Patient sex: F
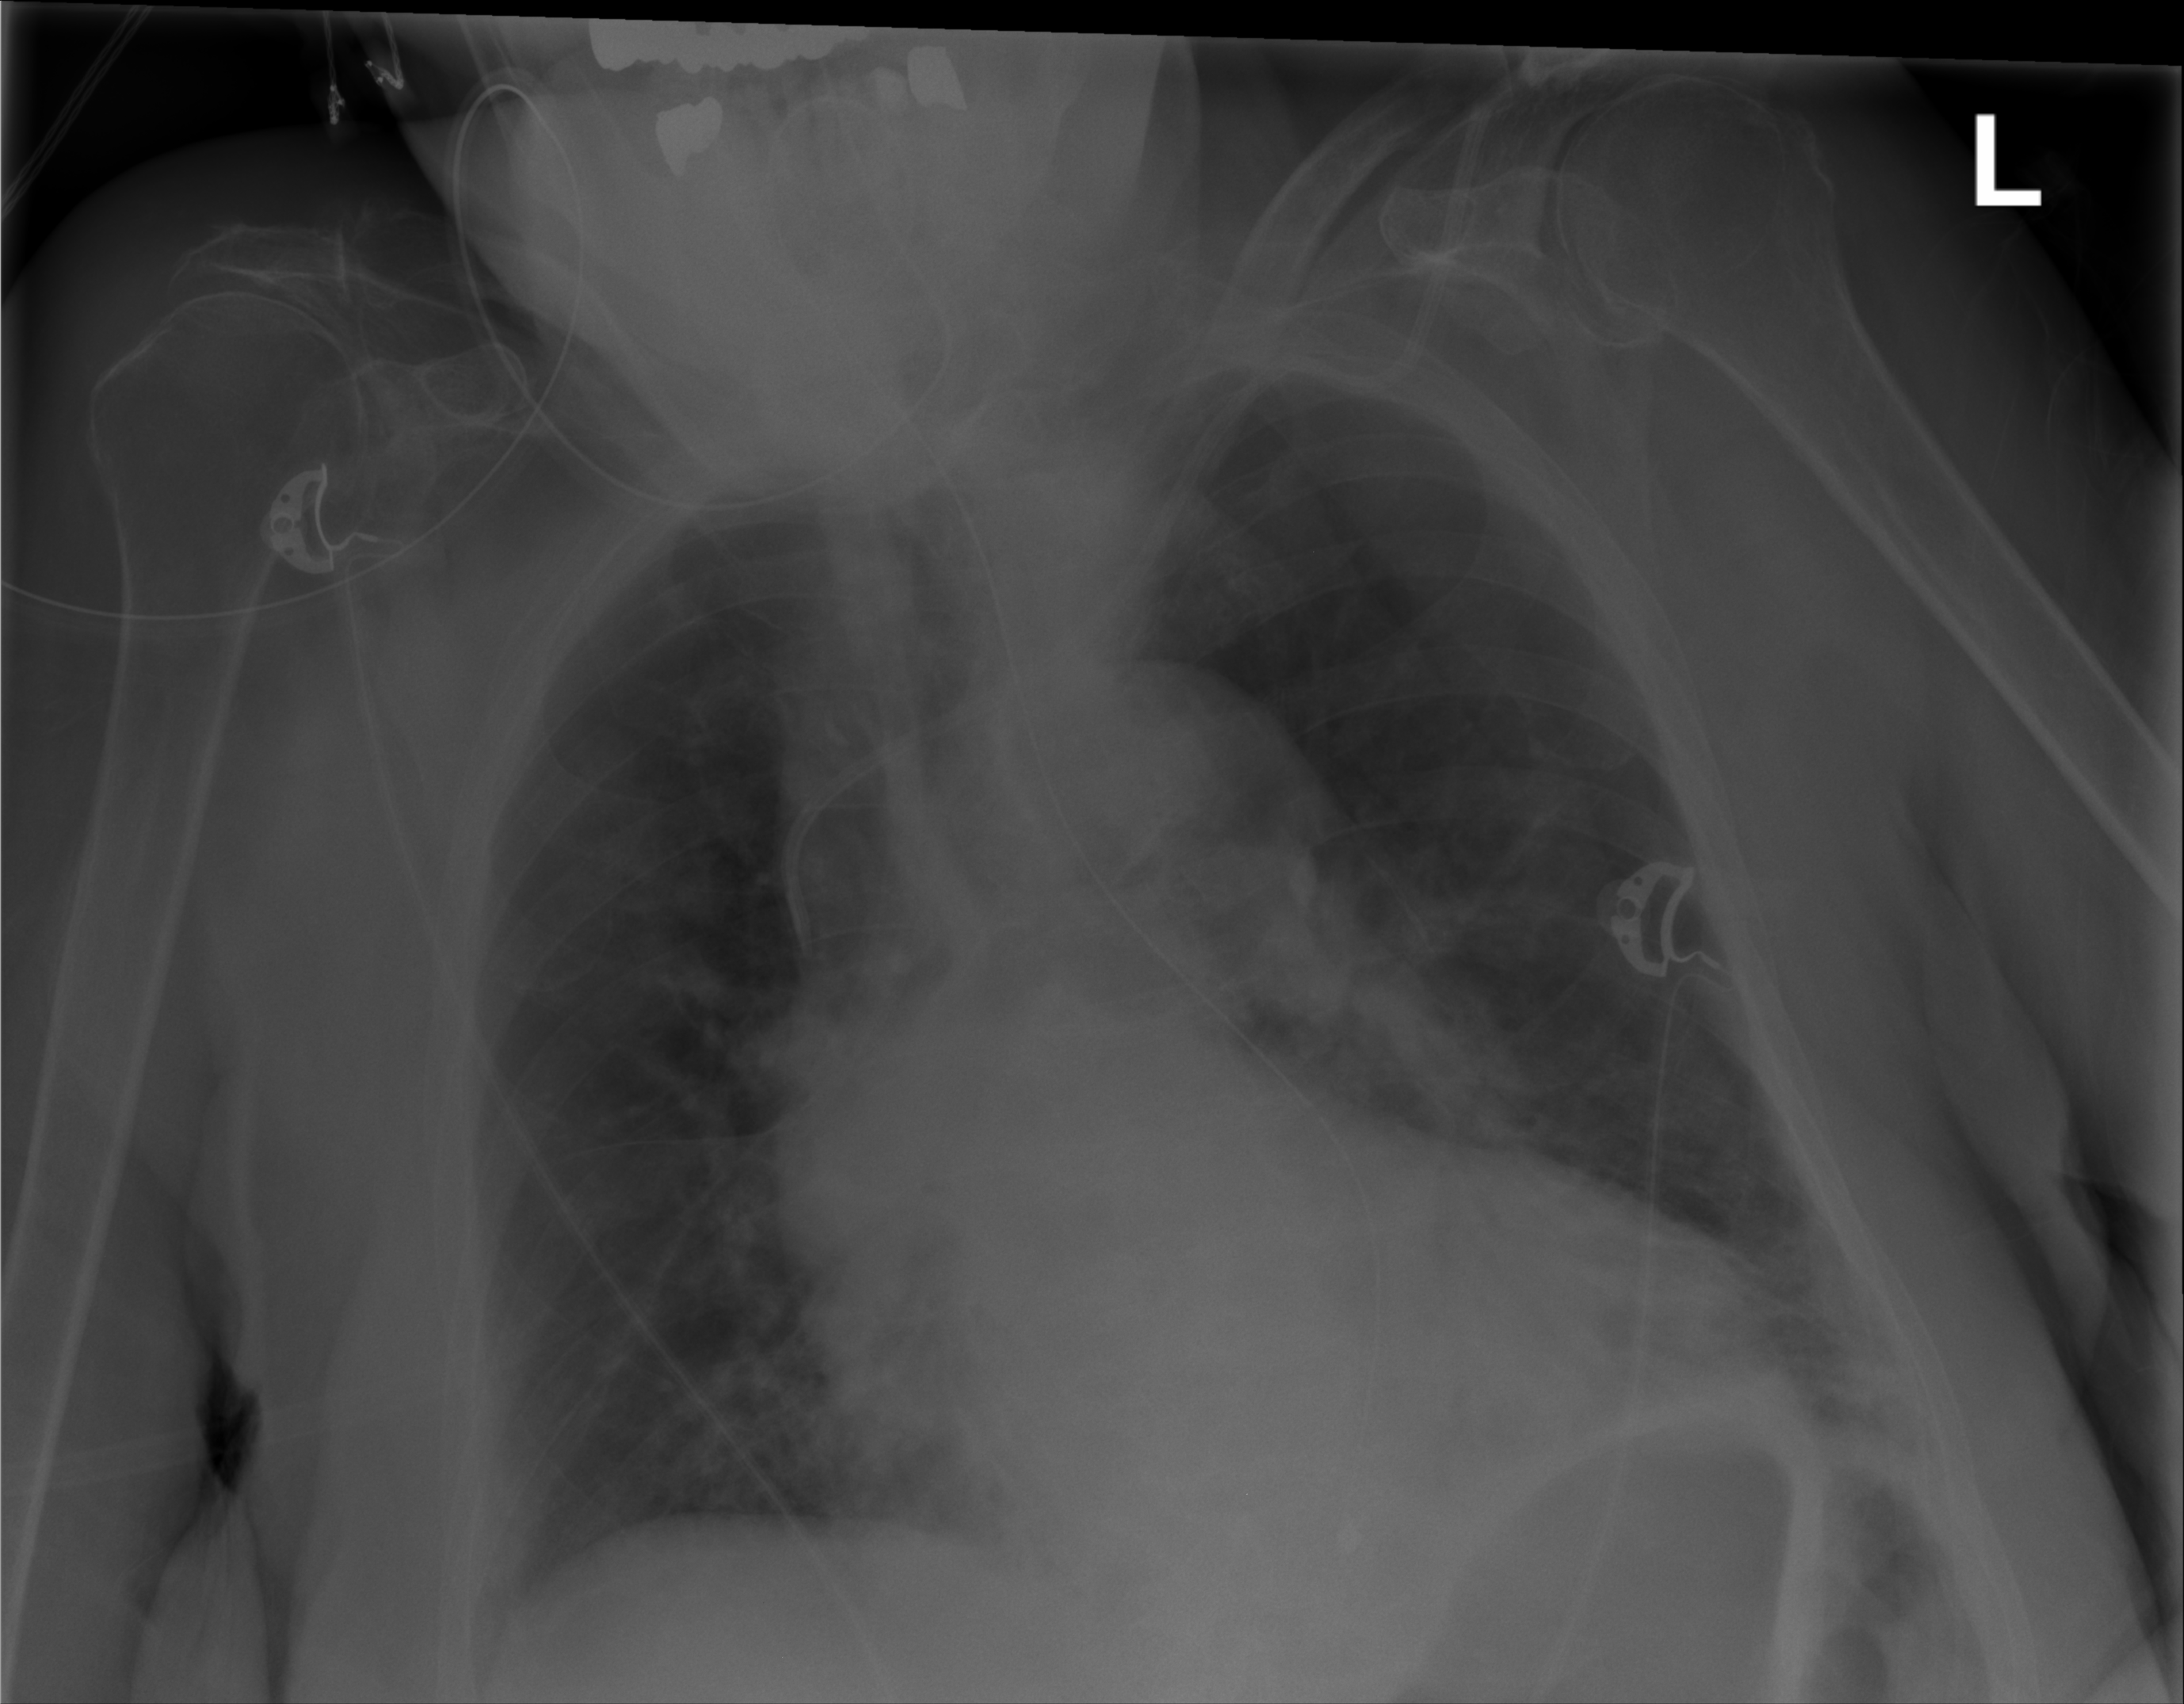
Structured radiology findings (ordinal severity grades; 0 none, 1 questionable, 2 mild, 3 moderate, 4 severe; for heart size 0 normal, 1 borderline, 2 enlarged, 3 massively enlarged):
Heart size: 0
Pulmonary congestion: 0
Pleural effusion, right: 0
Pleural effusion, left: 0
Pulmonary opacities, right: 0
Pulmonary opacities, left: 0
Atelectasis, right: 0
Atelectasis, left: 2